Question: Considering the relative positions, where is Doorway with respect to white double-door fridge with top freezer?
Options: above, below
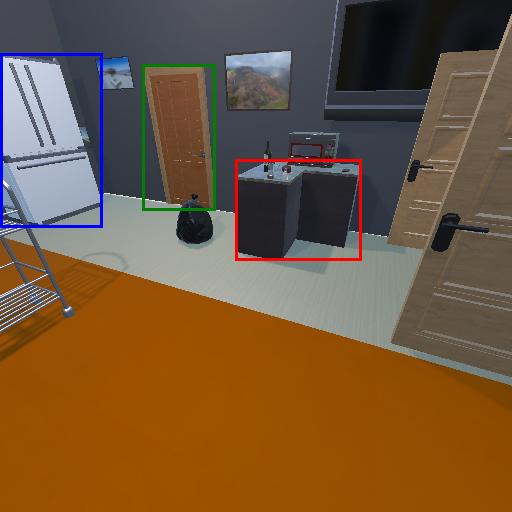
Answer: above